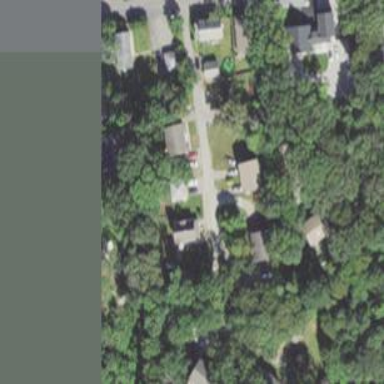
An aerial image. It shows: Residential driveway serving as service road.